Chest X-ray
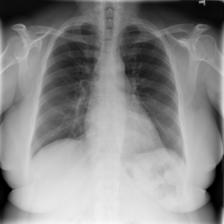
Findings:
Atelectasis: negative
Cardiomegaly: negative
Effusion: negative
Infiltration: negative
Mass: negative
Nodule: negative
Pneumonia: negative
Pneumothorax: negative
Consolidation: negative
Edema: negative
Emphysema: negative
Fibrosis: negative
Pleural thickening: negative
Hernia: negative